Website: apple
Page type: payment
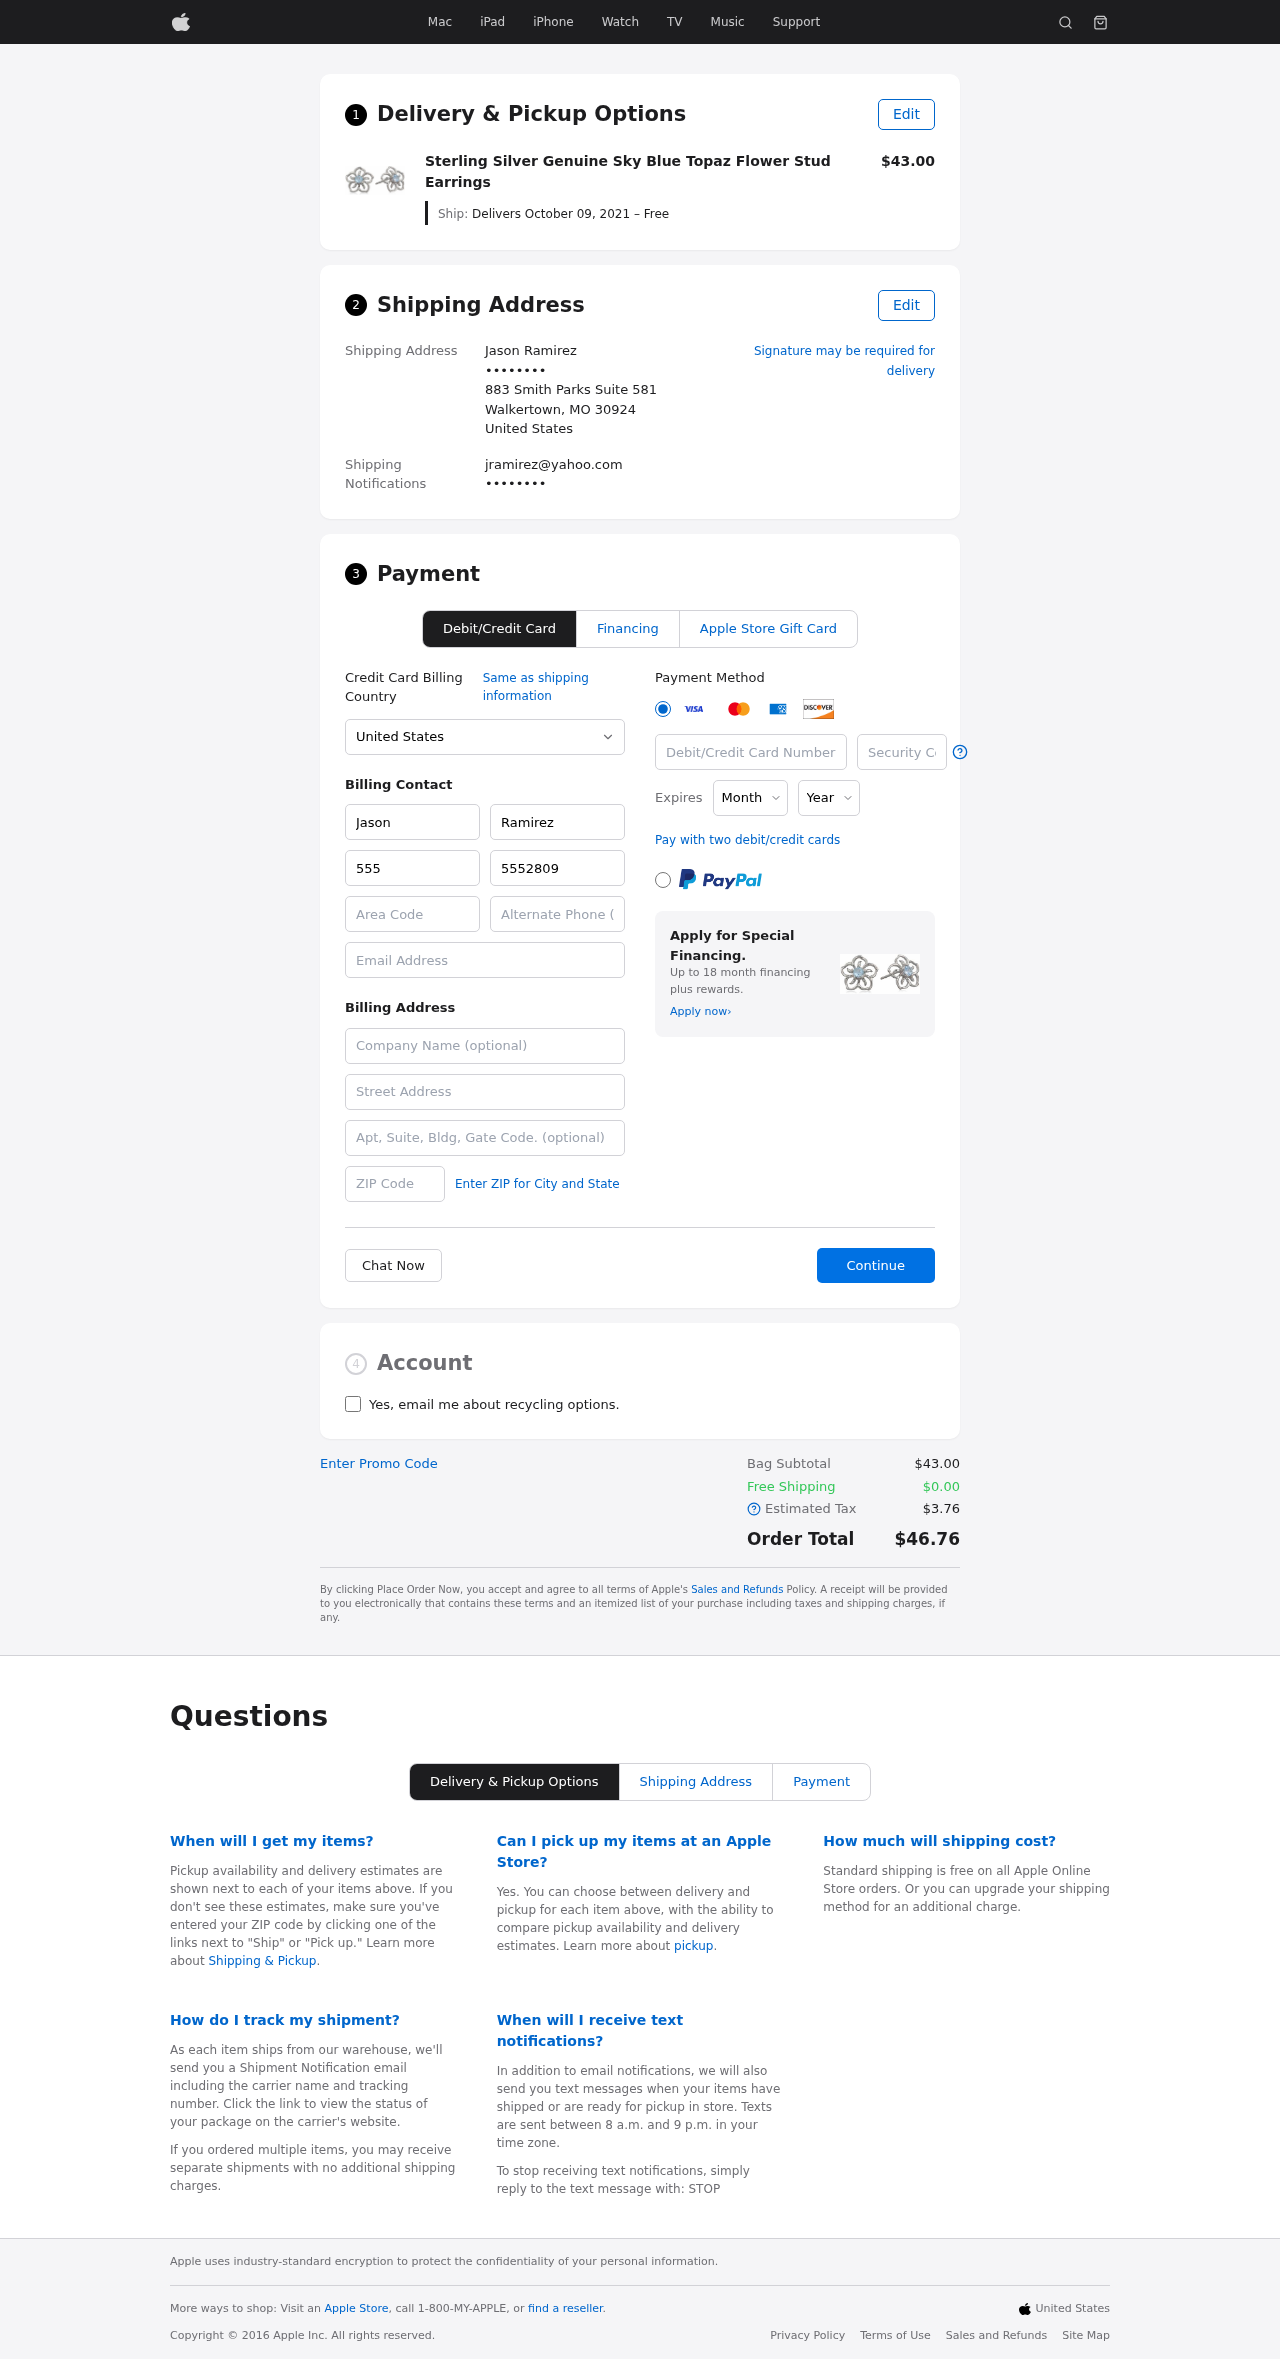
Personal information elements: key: PII_CARD_CVV
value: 861
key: PII_CARD_EXPIRY_MONTH
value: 04
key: PII_CARD_EXPIRY_YEAR
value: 27
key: PII_CARD_NUMBER
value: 6011 9785 7585 1267
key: PII_CITY_STATE_ZIP
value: Walkertown, MO 30924
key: PII_COUNTRY
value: United States
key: PII_EMAIL
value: jramirez@yahoo.com
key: PII_EMAIL2
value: jramirez@yahoo.com
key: PII_FIRSTNAME
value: Jason
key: PII_FULLNAME
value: Jason Ramirez
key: PII_LASTNAME
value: Ramirez
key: PII_PHONE3
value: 5552809961
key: PII_PHONE_ALT
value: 6466156262
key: PII_PHONE_ALT_AREA
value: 646
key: PII_PHONE_AREA
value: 555
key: PII_SECURITY_CODE
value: WF81
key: PII_STREET
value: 883 Smith Parks Suite 581
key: PII_PHONE
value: ••••••••
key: PII_PHONE2
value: ••••••••
Product elements: key: PRODUCT1_NAME
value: Sterling Silver Genuine Sky Blue Topaz Flower Stud Earrings
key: PRODUCT1_PRICE
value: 43
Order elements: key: ORDER_DELIVERY_DATE
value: Delivers October 09, 2021 – Free
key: ORDER_SUBTOTAL
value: $43.00
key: ORDER_SHIPPING_COST
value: $0.00
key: ORDER_TAX
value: $3.76
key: ORDER_TOTAL
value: $46.76